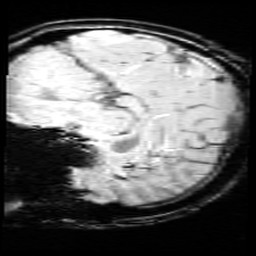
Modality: SWI
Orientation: sagittal
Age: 11
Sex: female
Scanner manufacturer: siemens
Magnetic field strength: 3 T
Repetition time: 0.027 s
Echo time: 0.02 s